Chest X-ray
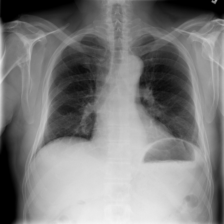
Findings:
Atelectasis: negative
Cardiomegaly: negative
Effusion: negative
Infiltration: negative
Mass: negative
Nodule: negative
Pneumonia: negative
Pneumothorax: negative
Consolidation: negative
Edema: negative
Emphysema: negative
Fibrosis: negative
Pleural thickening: negative
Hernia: negative